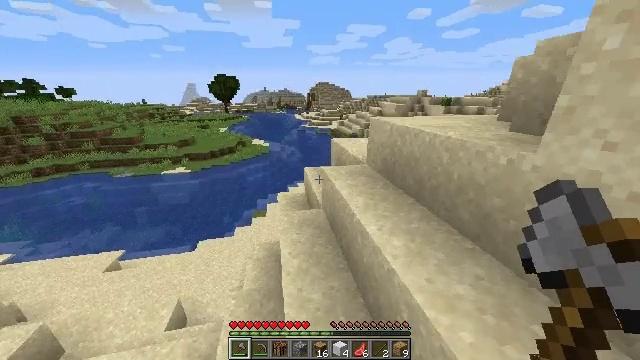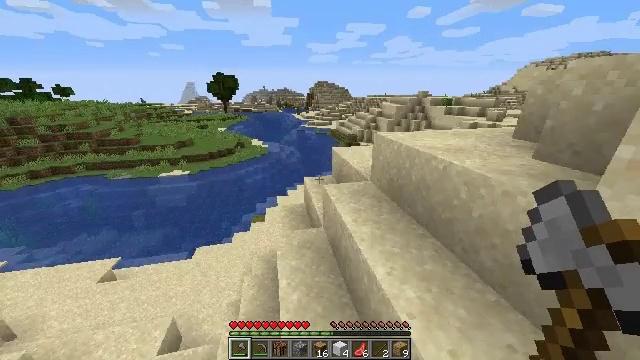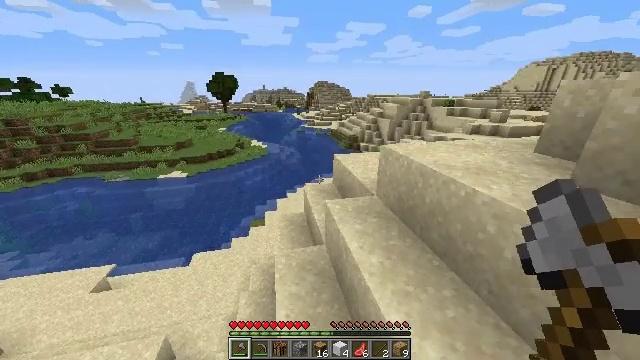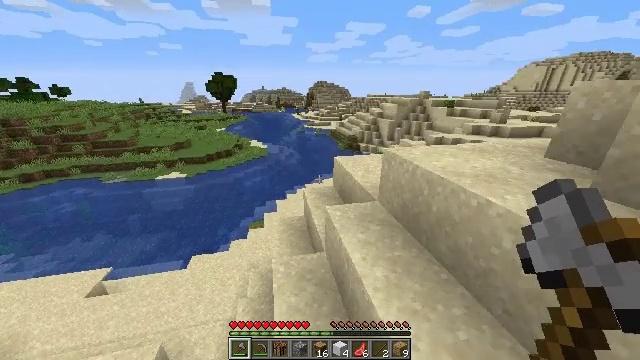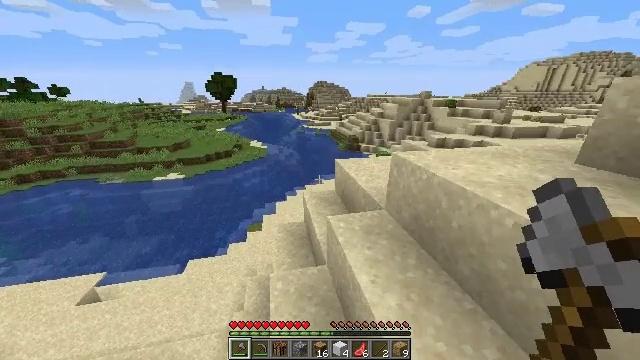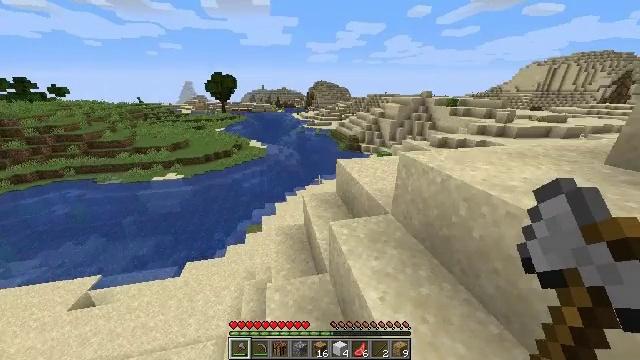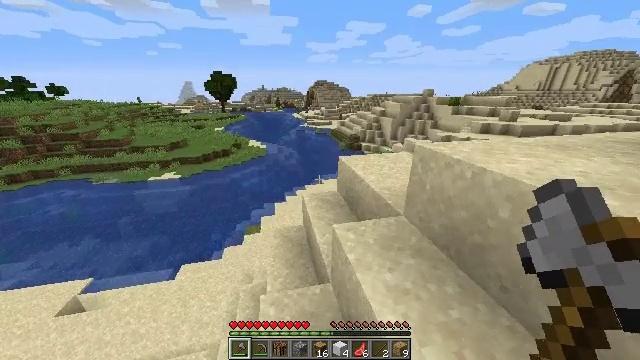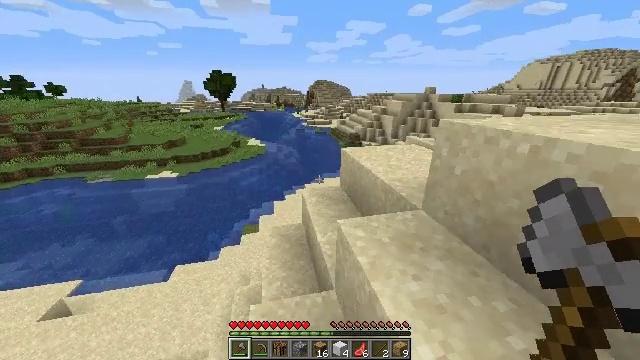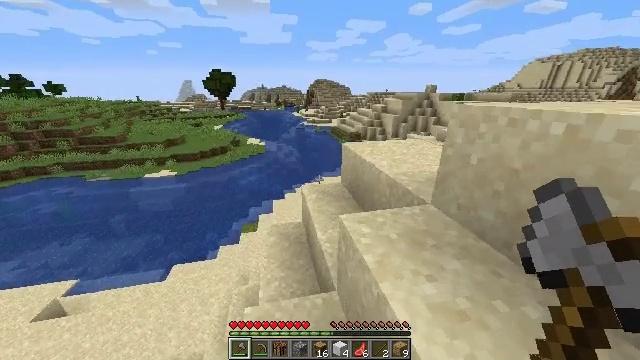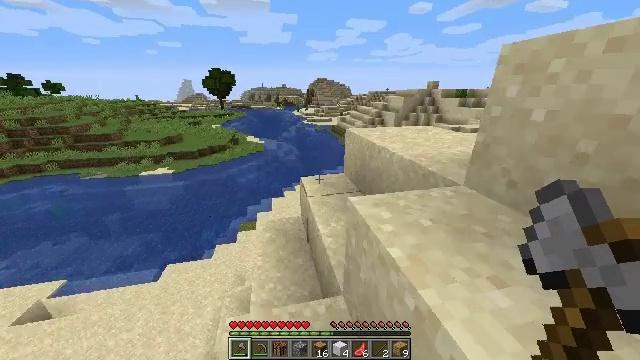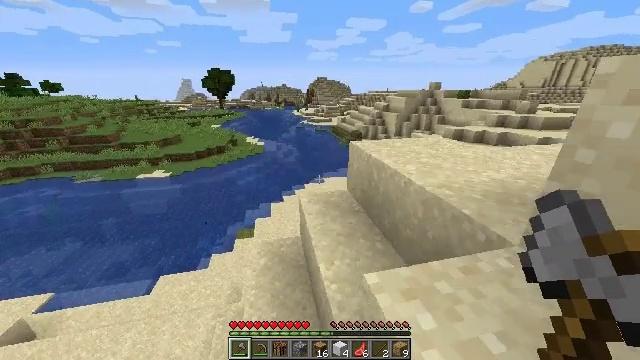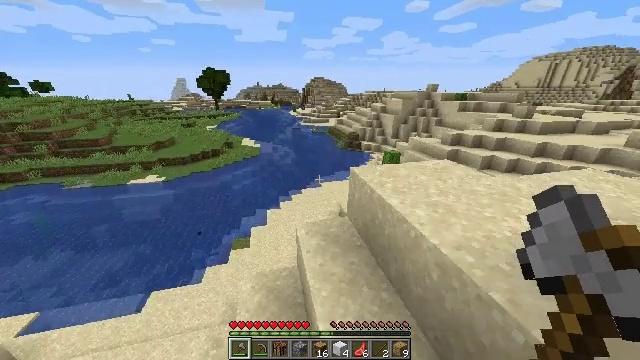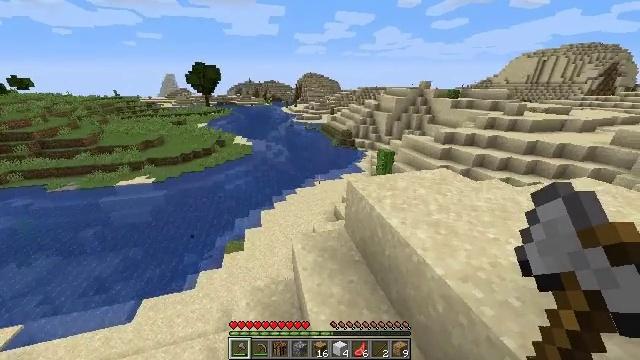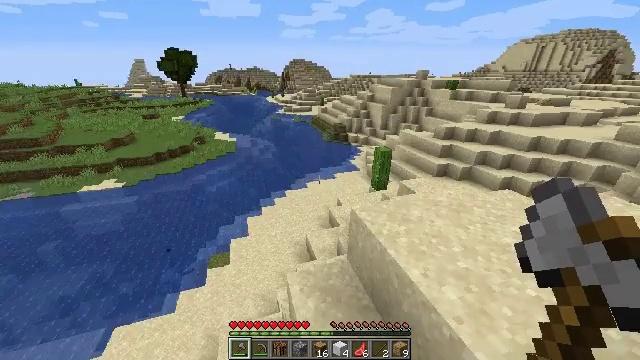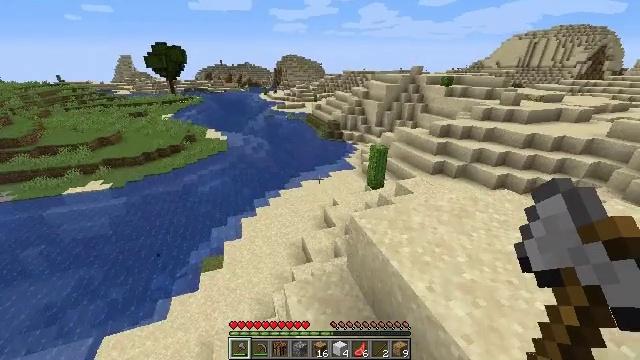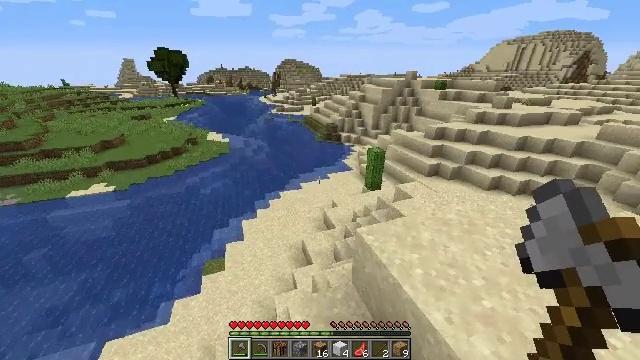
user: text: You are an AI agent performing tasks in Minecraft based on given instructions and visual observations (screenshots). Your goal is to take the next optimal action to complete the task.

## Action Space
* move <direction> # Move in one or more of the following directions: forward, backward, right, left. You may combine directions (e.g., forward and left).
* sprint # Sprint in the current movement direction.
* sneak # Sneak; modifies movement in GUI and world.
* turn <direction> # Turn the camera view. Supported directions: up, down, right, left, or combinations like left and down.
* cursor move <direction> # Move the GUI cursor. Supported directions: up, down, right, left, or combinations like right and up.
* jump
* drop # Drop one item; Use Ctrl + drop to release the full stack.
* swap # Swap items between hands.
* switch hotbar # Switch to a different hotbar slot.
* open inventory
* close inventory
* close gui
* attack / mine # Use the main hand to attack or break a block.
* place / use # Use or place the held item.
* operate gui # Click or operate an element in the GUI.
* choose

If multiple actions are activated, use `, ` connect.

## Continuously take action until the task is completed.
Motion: motion action
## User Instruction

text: Fish and kill the salmon.
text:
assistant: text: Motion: move forward, sprint, jump
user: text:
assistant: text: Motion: move forward, sprint, jump
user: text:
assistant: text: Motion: move forward, sprint, jump
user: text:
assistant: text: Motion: move forward, sprint, jump
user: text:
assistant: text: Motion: move forward, sprint, jump
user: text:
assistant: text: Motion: move forward, sprint, jump
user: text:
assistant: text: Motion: move forward, sprint, jump
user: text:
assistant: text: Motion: move forward, sprint, jump
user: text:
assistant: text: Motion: move forward, sprint, jump
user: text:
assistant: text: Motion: move forward, sprint, jump
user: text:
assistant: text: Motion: move forward, sprint, jump
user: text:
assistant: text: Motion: move forward, sprint, turn right and down, jump
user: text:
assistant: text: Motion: move forward, sprint, turn right and down, jump
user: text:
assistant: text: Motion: move forward, sprint, turn right, jump
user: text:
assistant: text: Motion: move forward, sprint, jump
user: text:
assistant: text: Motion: move forward, sprint, turn right, jump
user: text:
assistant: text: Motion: move forward, sprint, turn right, jump
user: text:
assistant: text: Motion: move forward, sprint, turn right, jump
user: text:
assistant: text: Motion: move forward, sprint, turn right, jump
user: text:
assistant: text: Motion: move forward, sprint, turn right, jump
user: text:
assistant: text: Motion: move forward, sprint, jump
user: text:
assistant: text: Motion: move forward, sprint, jump
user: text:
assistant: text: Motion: move forward, sprint, jump
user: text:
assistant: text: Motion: move forward, sprint, jump
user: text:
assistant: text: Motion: move forward, sprint, jump
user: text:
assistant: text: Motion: move forward, sprint, jump, open inventory
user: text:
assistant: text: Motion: move forward, sprint, jump, open inventory
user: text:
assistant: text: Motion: move forward, sprint, jump, open inventory
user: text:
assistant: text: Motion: move forward, sprint, cursor move left, jump, open inventory
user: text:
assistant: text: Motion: move forward, sprint, cursor move left, jump, open inventory